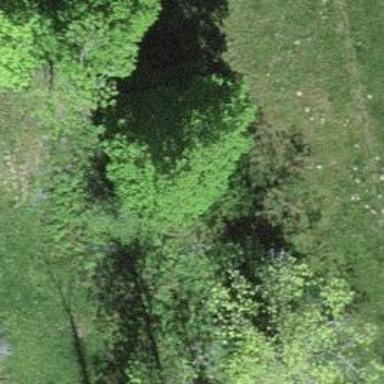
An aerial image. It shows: Row of trees in natural setting.